Field crop: tomato
Growth stage: 1
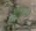
Species: solanum